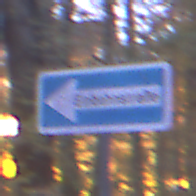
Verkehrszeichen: EinbahnstrasseLinksweisend
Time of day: Night
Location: Outdoor (Suburban)
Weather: PartlyCloudy
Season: NotSpecified
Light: Artificial